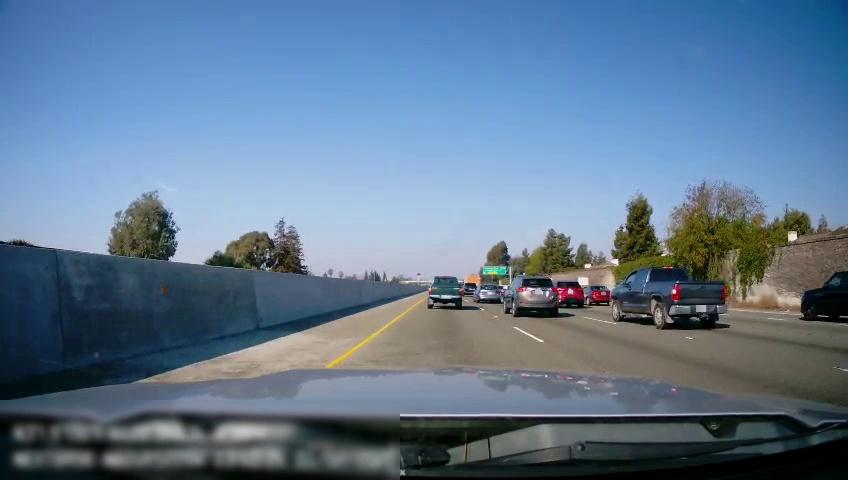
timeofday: Day
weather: Sunny
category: Drivable Space
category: Vehicles | Truck
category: Vehicles | Truck
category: Vehicles | Car
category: Vehicles | SUV
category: Vehicles | SUV
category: Vehicles | Truck
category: Vehicles | SUV
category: Vehicles | Car
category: Vehicles | SUV
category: Lanes | Alternate Lane
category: Lanes | Alternate Lane
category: Lanes | Alternate Lane
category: Lanes | Current Lane
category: Lanes | Current Lane
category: Traffic | Signs
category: Traffic | Signs